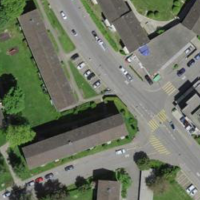
EUNIS habitat code: 55
Species observed at this site:
Filipendula ulmaria